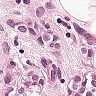
Metastatic tissue present: yes